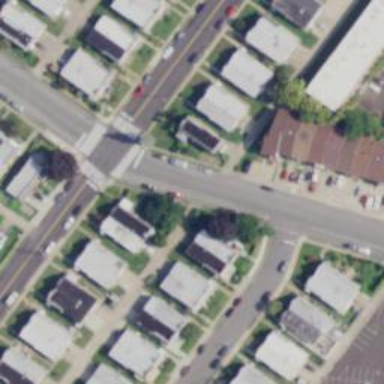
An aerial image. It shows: Alley classified as service road.